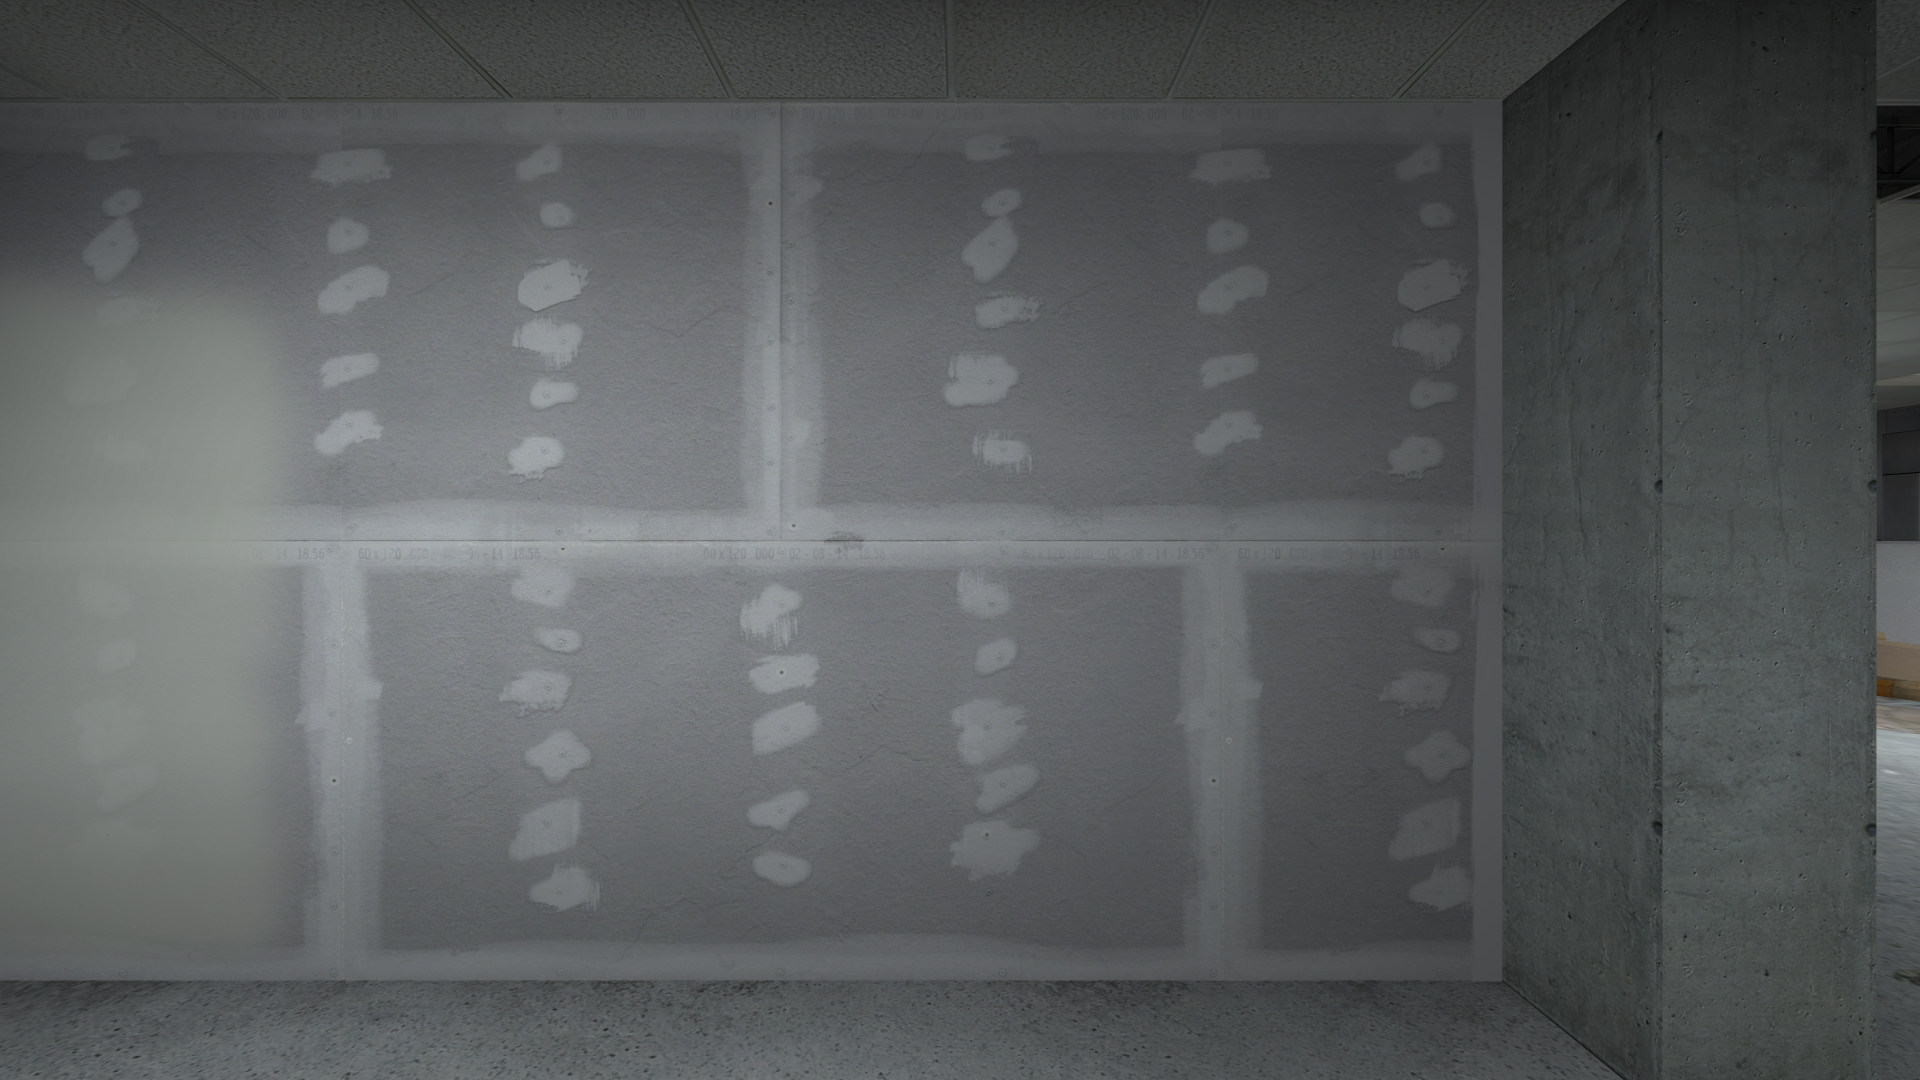
Map: de_vertigo